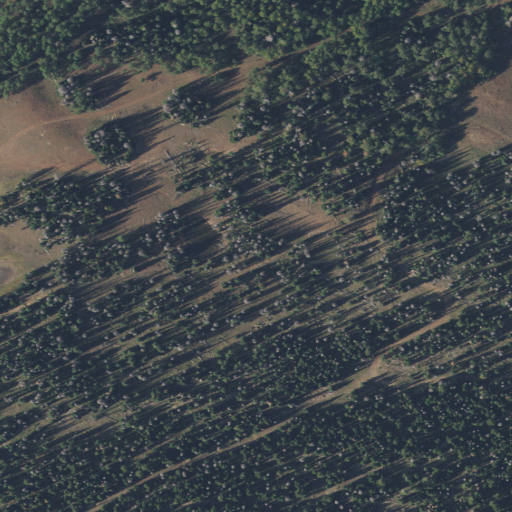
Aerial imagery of depression(s) in Utah named Tims Hole containing evergreen forest, deciduous forest, mixed forest, and shrub